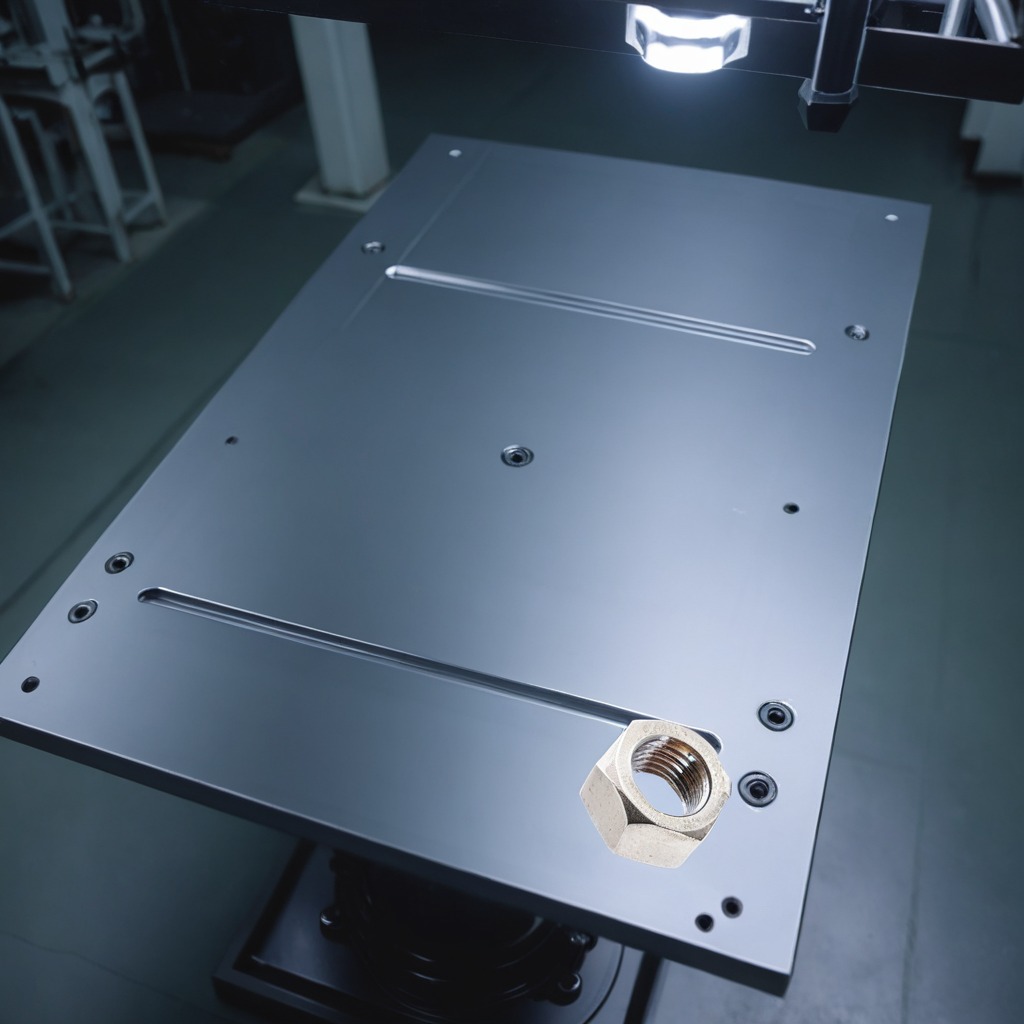
A metal nut is lying on a metal table in a machine shop under fluorescent lights.